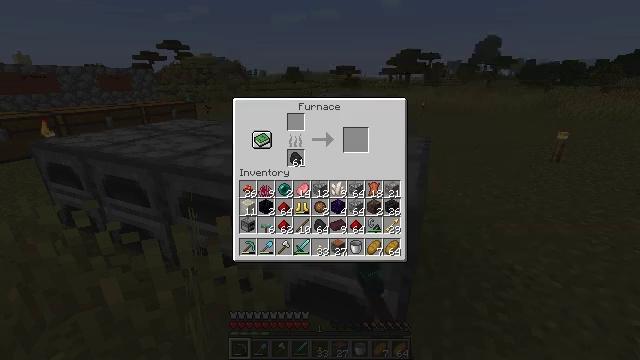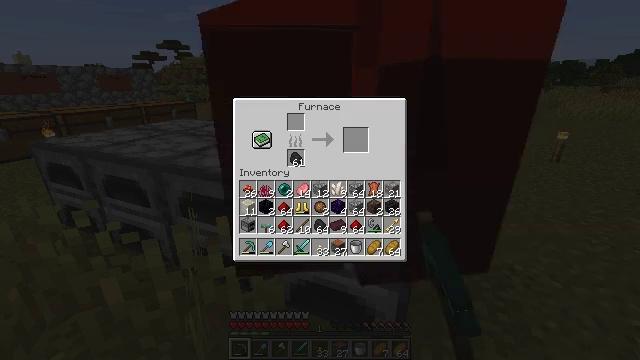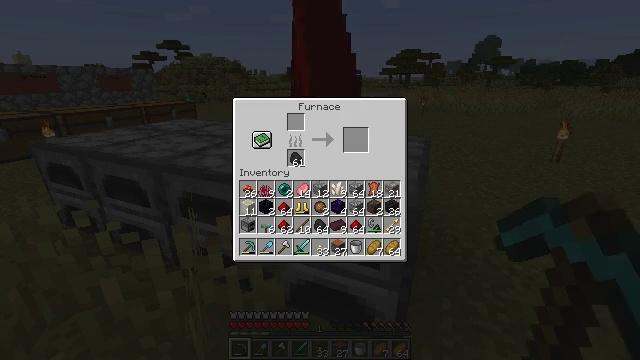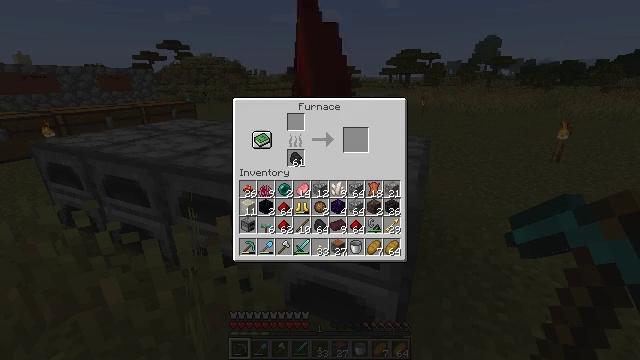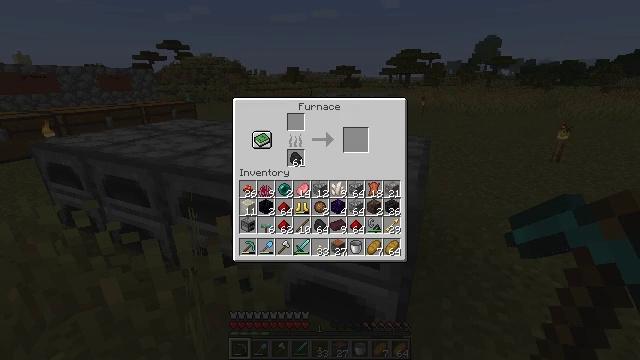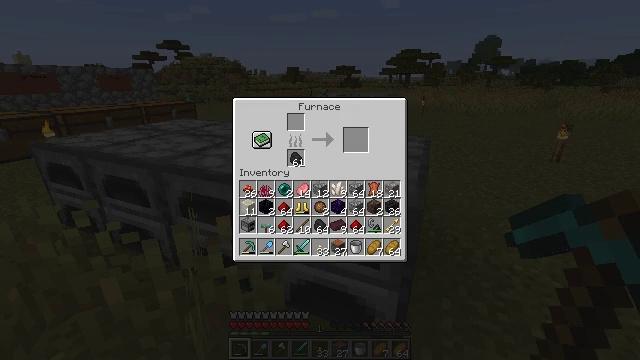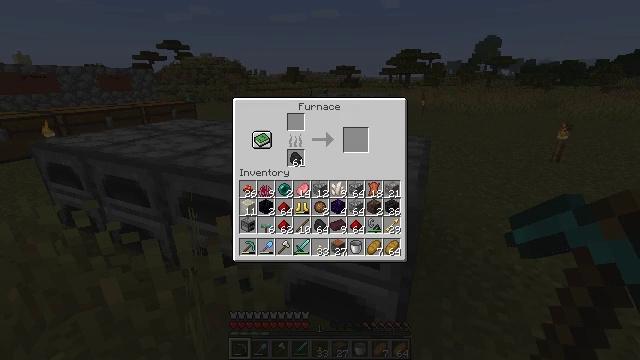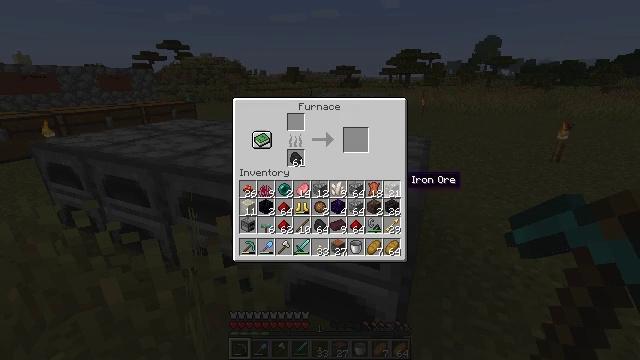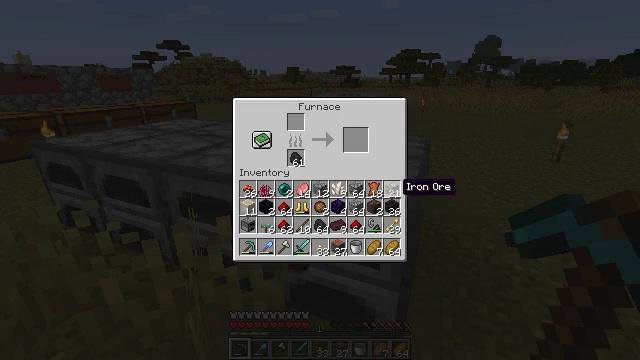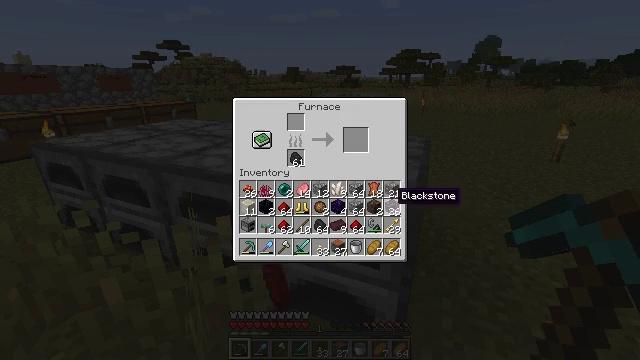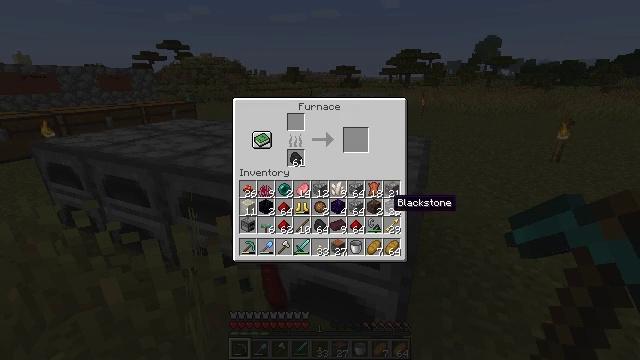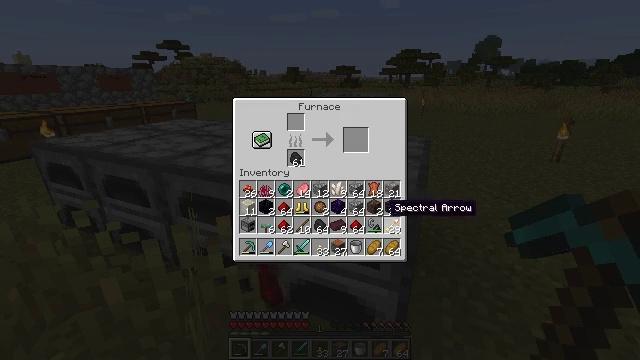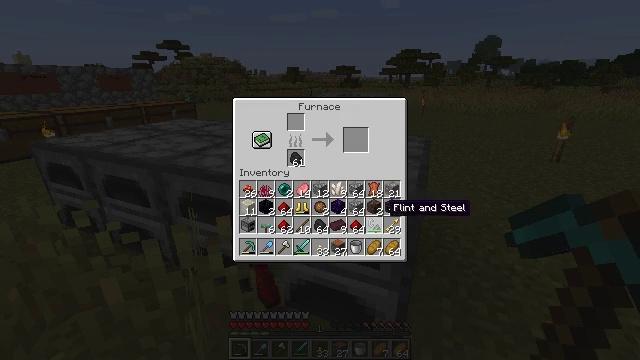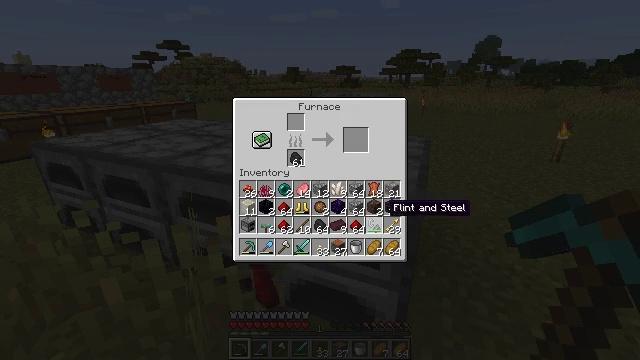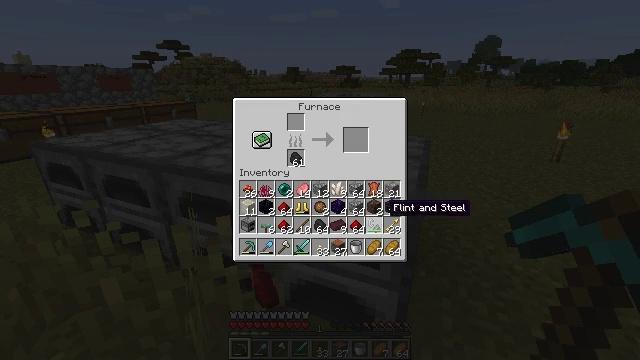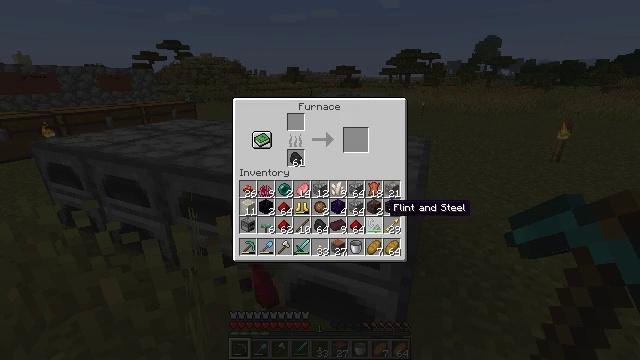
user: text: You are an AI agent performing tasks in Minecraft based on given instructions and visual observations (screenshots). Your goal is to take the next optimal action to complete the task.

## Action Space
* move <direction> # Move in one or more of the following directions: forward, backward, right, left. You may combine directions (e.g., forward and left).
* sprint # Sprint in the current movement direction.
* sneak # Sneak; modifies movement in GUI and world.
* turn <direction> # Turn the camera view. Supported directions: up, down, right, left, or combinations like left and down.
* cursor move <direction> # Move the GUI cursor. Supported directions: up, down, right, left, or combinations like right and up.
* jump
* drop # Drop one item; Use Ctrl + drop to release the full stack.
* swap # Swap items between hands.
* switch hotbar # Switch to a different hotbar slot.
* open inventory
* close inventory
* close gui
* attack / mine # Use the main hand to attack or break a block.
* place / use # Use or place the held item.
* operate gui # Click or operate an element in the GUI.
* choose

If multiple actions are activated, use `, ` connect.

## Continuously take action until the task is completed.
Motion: motion action
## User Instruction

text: Drop a furnace.
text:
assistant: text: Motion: open gui
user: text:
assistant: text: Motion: no_op
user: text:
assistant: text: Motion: cursor move left and down
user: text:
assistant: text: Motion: cursor move left and down
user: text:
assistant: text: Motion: cursor move left and down
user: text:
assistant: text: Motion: cursor move left and down
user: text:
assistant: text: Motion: cursor move left and down
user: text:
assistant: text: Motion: cursor move down
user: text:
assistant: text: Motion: cursor move down
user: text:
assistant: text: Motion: cursor move down
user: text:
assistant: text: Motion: no_op
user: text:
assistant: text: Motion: no_op
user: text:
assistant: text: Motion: no_op
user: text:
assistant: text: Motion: no_op
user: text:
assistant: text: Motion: no_op
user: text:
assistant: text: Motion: no_op
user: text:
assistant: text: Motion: cursor move right
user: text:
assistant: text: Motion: cursor move right
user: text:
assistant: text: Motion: cursor move right
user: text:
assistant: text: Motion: no_op
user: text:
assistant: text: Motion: no_op
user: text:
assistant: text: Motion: no_op
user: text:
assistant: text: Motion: no_op
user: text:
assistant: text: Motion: no_op
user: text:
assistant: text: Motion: no_op
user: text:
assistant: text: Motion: no_op
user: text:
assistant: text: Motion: no_op
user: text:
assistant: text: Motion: no_op
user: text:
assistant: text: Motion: no_op
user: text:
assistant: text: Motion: no_op